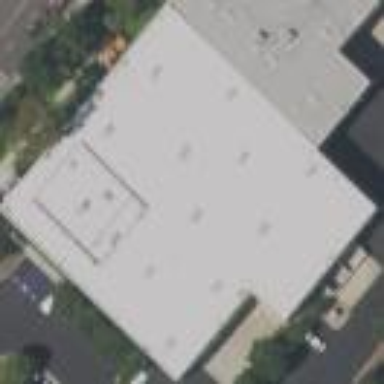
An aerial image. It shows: Commercial building.